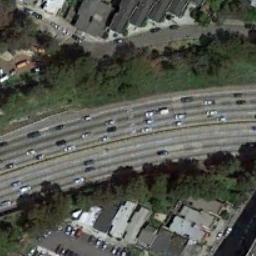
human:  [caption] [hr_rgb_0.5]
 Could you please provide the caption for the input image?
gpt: There are many buildings and roads and green plants on both sides of the freeway, And there are many cars on the freeway .

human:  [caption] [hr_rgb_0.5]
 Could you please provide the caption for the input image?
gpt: A freeway with a small bend goes through the block and many trees are on both sides of the freeway .

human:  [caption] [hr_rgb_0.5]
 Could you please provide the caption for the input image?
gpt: The freeway is next to the houses and some trees .

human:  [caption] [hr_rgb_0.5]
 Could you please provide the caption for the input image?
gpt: The workshops on the highway are widely spaced .

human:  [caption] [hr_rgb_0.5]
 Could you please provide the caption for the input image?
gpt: There are green belts along the freeway with many buildings beside .